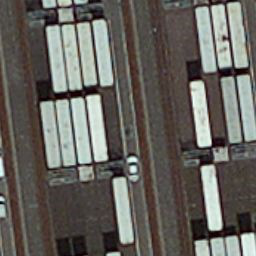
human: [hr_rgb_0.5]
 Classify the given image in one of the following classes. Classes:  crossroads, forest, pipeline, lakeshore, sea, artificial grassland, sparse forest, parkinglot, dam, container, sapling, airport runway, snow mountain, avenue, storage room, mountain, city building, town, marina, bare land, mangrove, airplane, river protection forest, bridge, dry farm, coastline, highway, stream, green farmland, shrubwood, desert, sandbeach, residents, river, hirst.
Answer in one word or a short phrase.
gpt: container